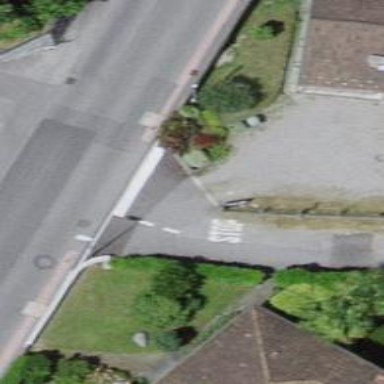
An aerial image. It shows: Road with stop sign.